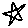
Label: star